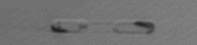
Label: Skeletonema